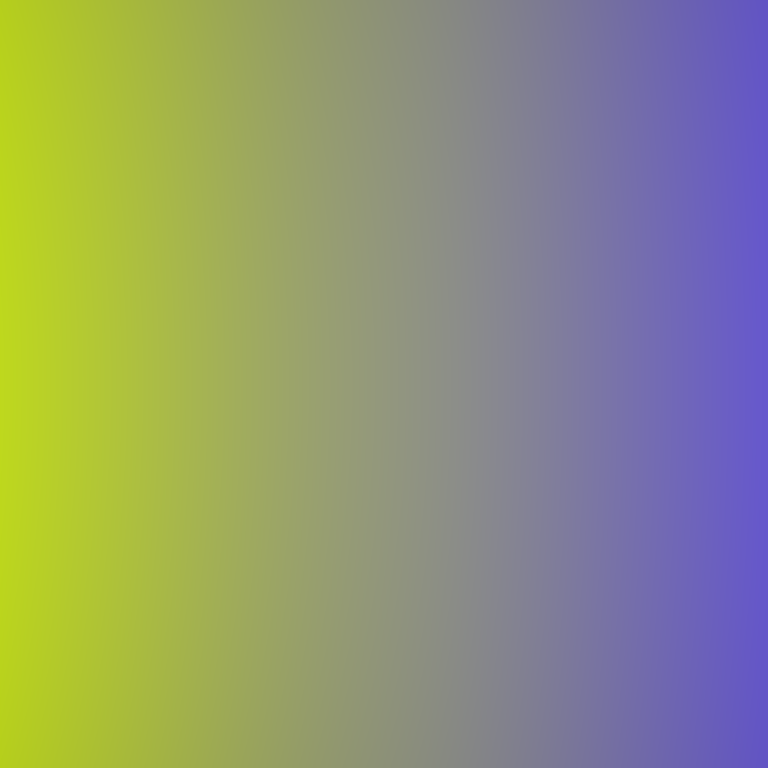
Abstract light effect, smooth gradient from yellow to purple, calm atmosphere, soft blend, no room, no furniture, no objects.